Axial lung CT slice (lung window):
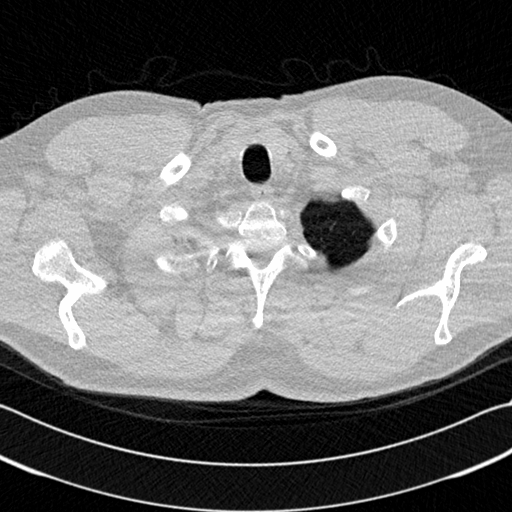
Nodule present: no